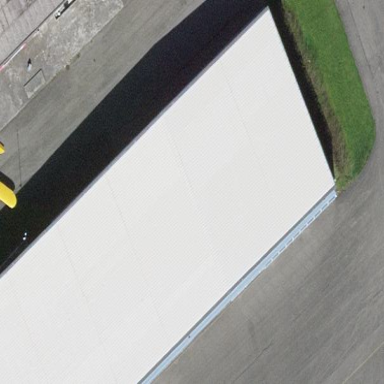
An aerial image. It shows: Hangar located at airport.